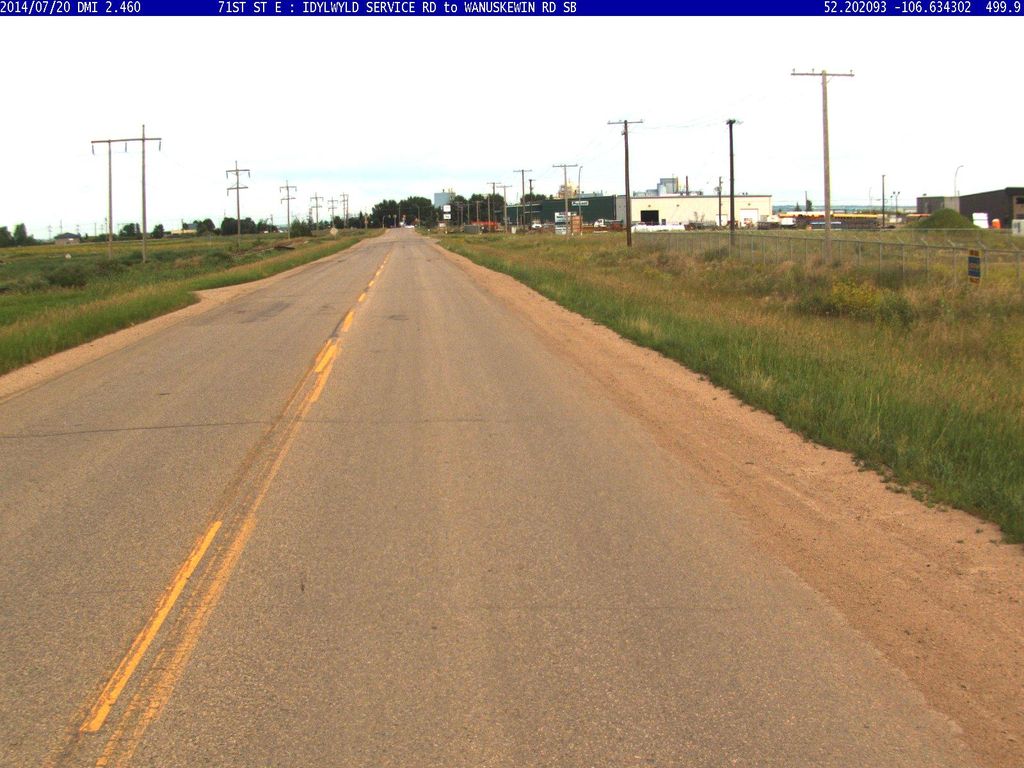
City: saskatoon